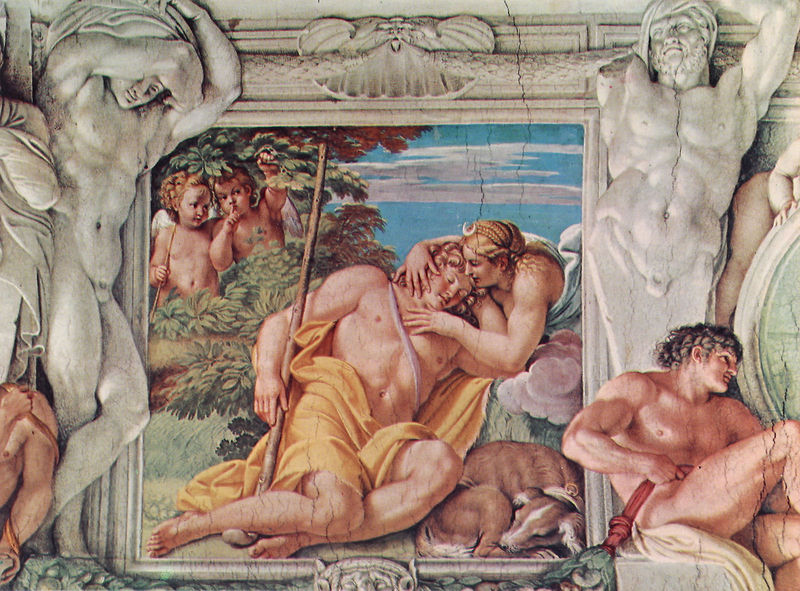
Titel: Deckenfresken der Galleria Farnese
Künstler: Annibale Carracci
Standort: Rom, Palazzo Farnese (EU - I - Latium)
Schlagwörter: gemälde, gott, himmel, mann, nackt, schlaf, wolken, bäume, landschaft, frau, haar, marmor, hund, malerei, ornament, bild, kinder, stock, engel, putte, skulptur, schlafen, stab, wandgemälde, nacktheit, mond, nakt, gottheit, putten, hirte, mars, gottheiten, diana, ot, staturen